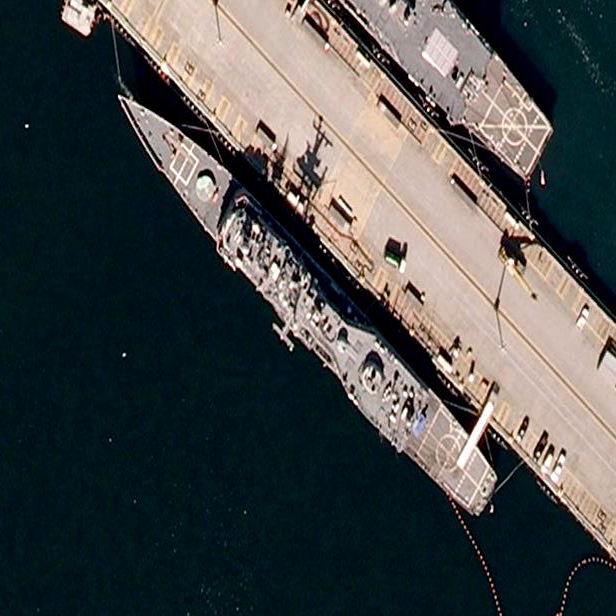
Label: cruiser